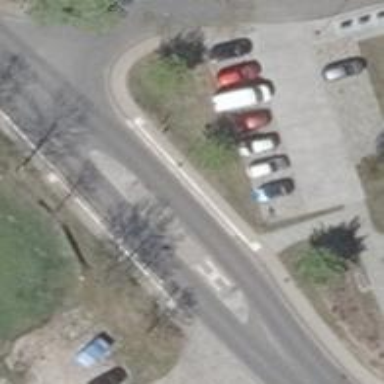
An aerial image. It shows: Public transport stop position.